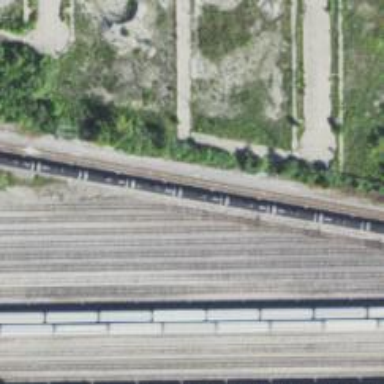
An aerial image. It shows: Railway yard used for servicing trains.